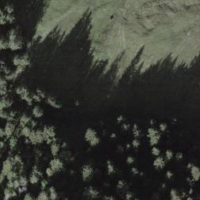
EUNIS habitat code: 43
Species observed at this site:
Pedicularis sylvatica